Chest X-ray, PA view. Patient: 50 years old, sex F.
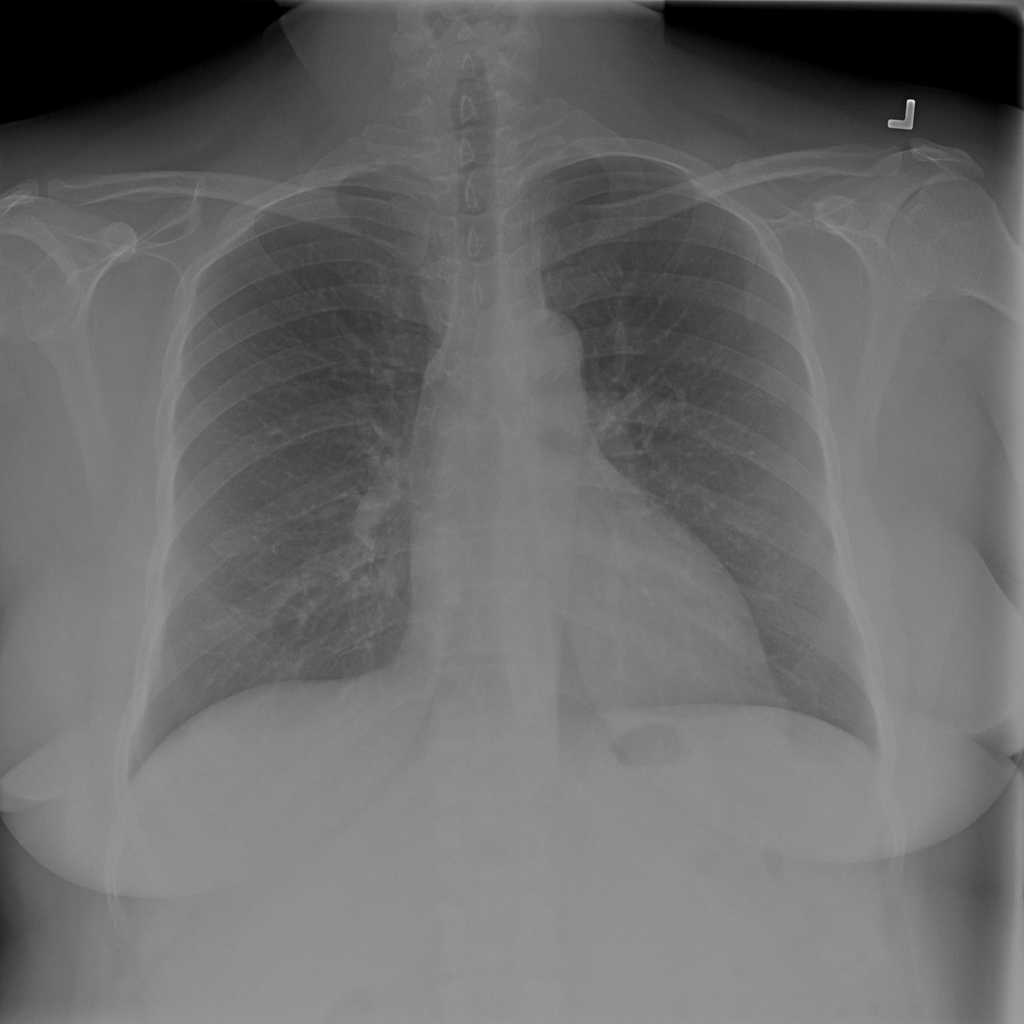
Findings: No Finding